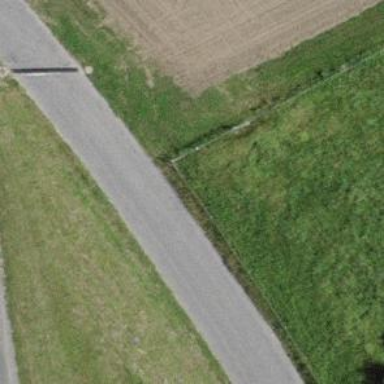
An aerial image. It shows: Unclassified road with asphalt surface.